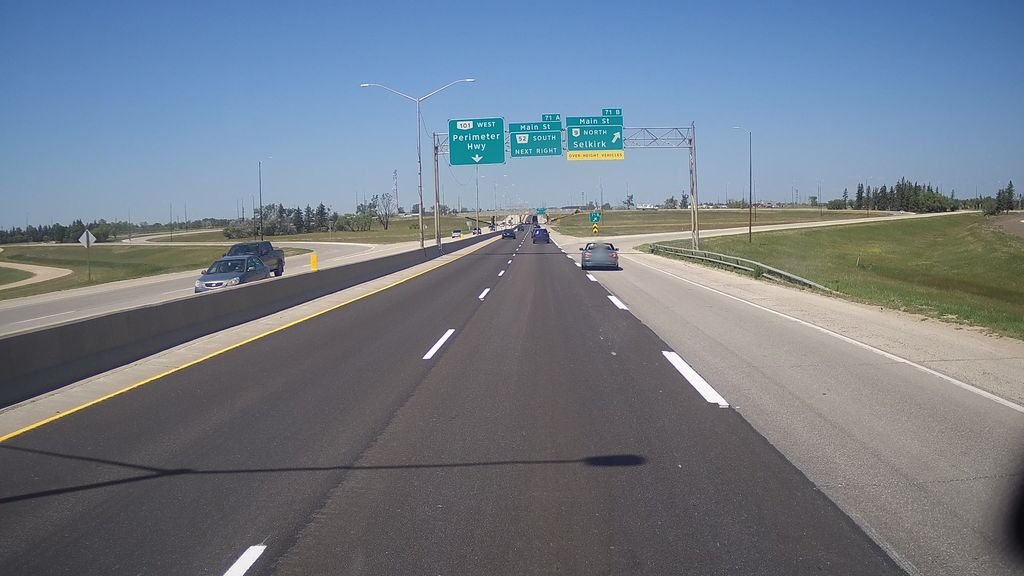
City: winnipeg